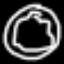
Label: donut